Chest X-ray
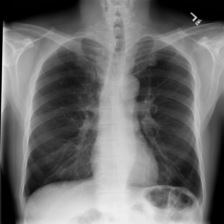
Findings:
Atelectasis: negative
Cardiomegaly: negative
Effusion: negative
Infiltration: negative
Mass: negative
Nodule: negative
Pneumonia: negative
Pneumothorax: negative
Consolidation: negative
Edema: negative
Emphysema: negative
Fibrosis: negative
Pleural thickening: negative
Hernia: negative